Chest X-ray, PA view. Patient: 44 years old, sex M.
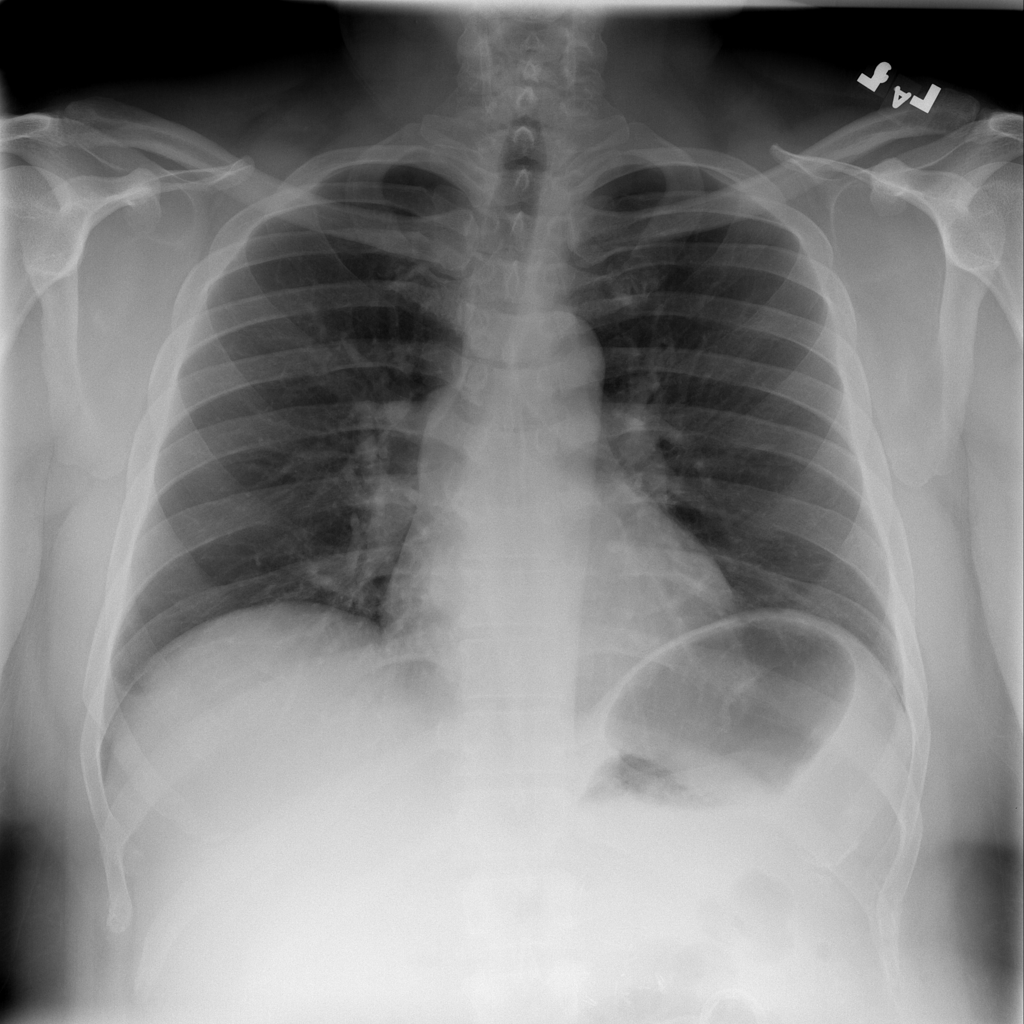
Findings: No Finding